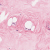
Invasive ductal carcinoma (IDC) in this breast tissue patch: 0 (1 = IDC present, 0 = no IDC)